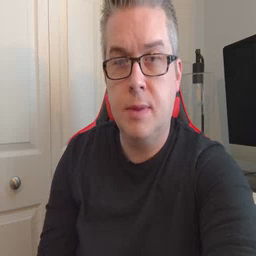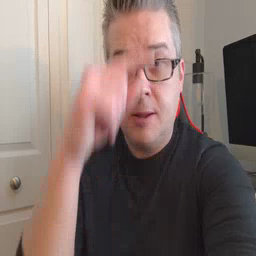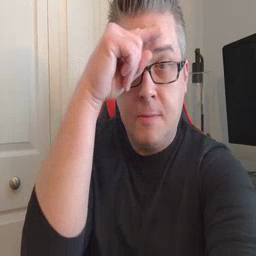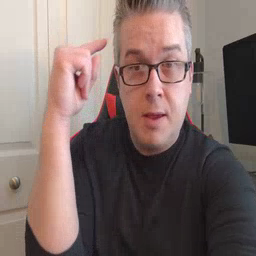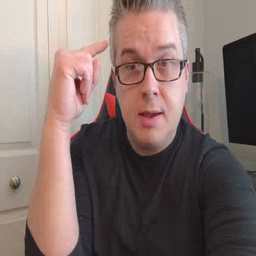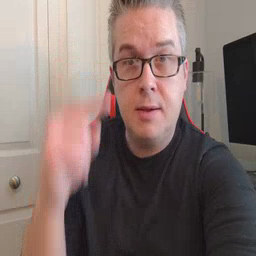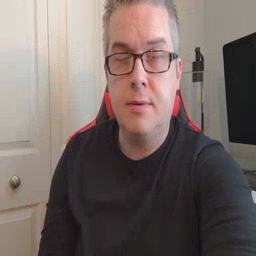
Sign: black